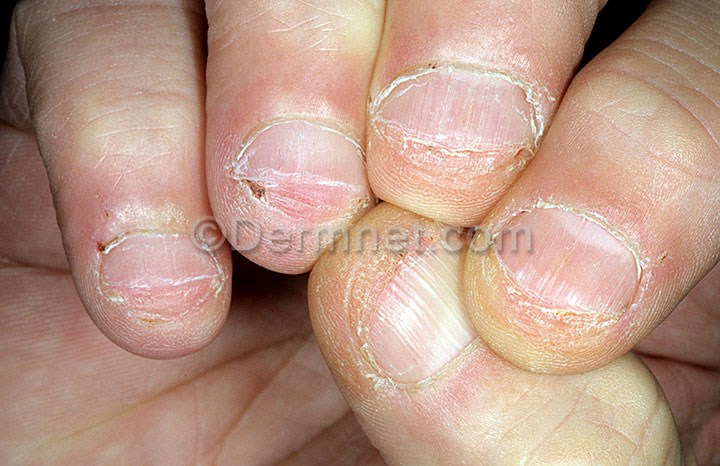
Disease: Nail Fungus and other Nail Disease